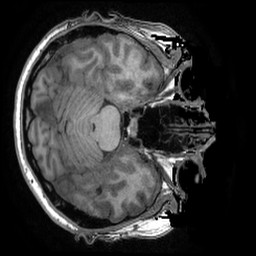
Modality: T1w
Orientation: axial
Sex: male
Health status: healthy
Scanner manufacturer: ge